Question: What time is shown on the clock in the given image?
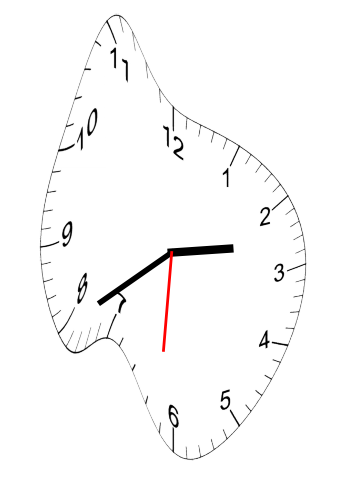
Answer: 02:39:31